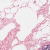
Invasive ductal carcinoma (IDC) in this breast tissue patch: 0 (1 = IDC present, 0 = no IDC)